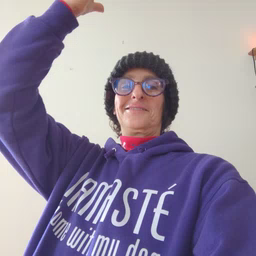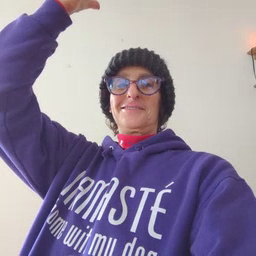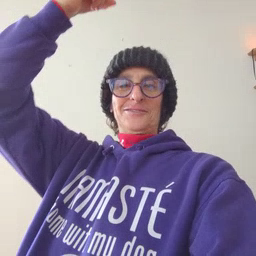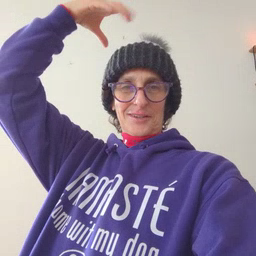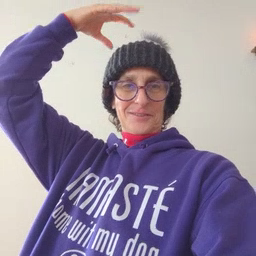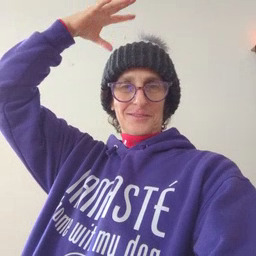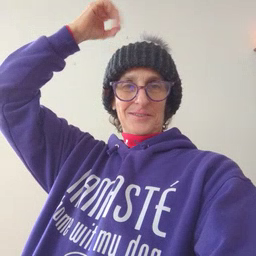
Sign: shower